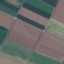
Label: AnnualCrop